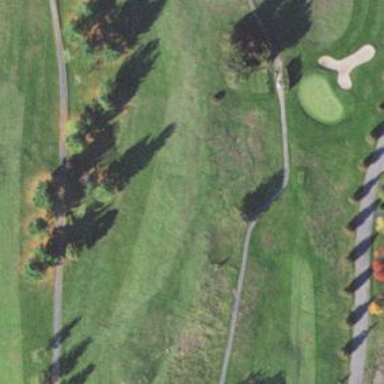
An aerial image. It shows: Rough area in golf course.